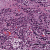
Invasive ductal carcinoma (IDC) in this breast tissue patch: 1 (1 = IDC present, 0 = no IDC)